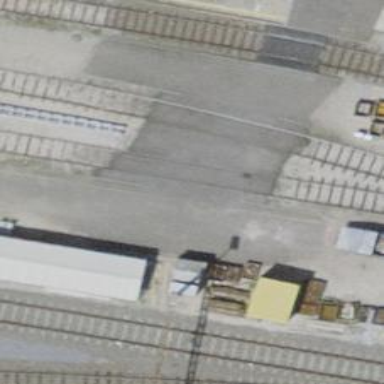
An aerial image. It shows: Level crossing along the railway.